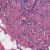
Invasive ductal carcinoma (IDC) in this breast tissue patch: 0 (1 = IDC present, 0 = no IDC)